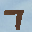
Label: 7